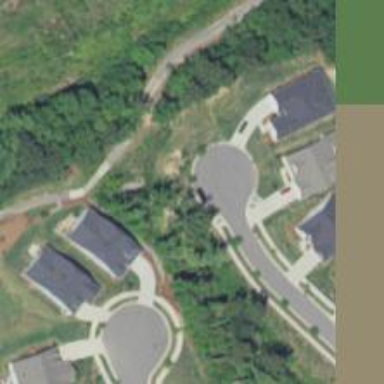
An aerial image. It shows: Residential road with separate asphalt sidewalk.